Field crop: tomato
Growth stage: 1
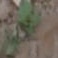
Species: solanum